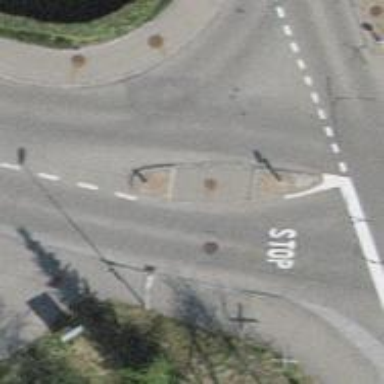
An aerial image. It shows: Unmarked footway crossing with central island.